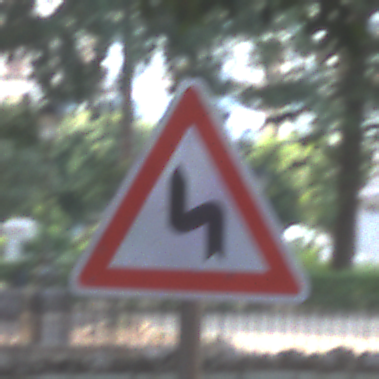
Verkehrszeichen: DoppelkurveZunaechstLinks
Umgebung: Outdoor, Suburban
Tageszeit: MorningAfternoon
Wetter: PartlyCloudy
Licht: Natural
Jahreszeit: NotSpecified
Kontrast: LowContrast